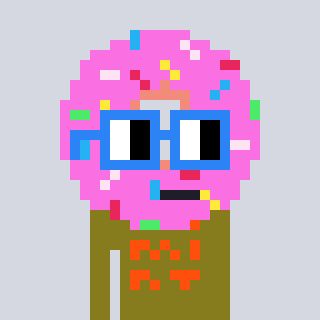
a pixel art character with square blue glasses, a doughnut-shaped head and a gunk-colored body on a cool background